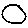
Label: moon